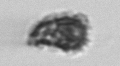
Label: Syracosphaera_pulchra